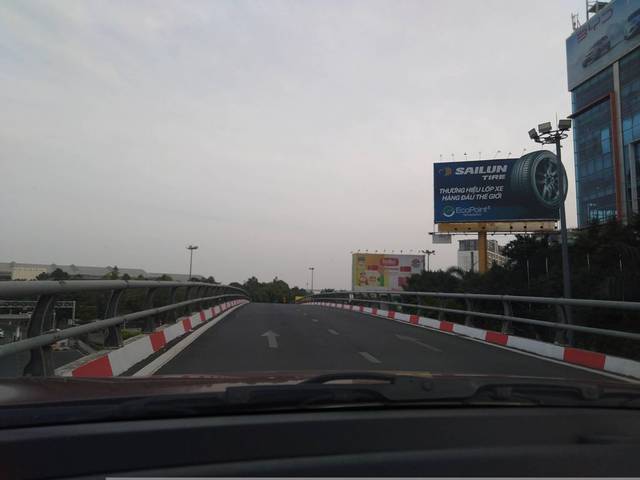
Region: Vietnam
Coordinates: 10.813, 106.665